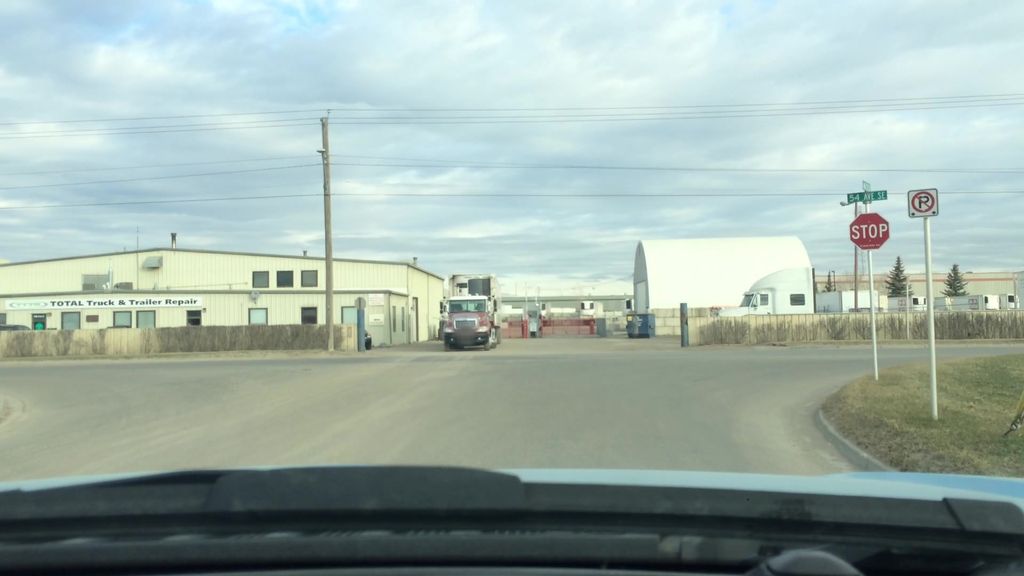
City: calgary